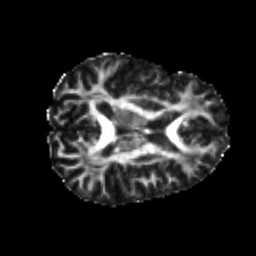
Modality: FA
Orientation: axial
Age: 23
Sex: female
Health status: healthy
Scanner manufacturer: philips
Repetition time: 7.388 s
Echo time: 0.08599 s